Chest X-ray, PA view. Patient: 30 years old, sex F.
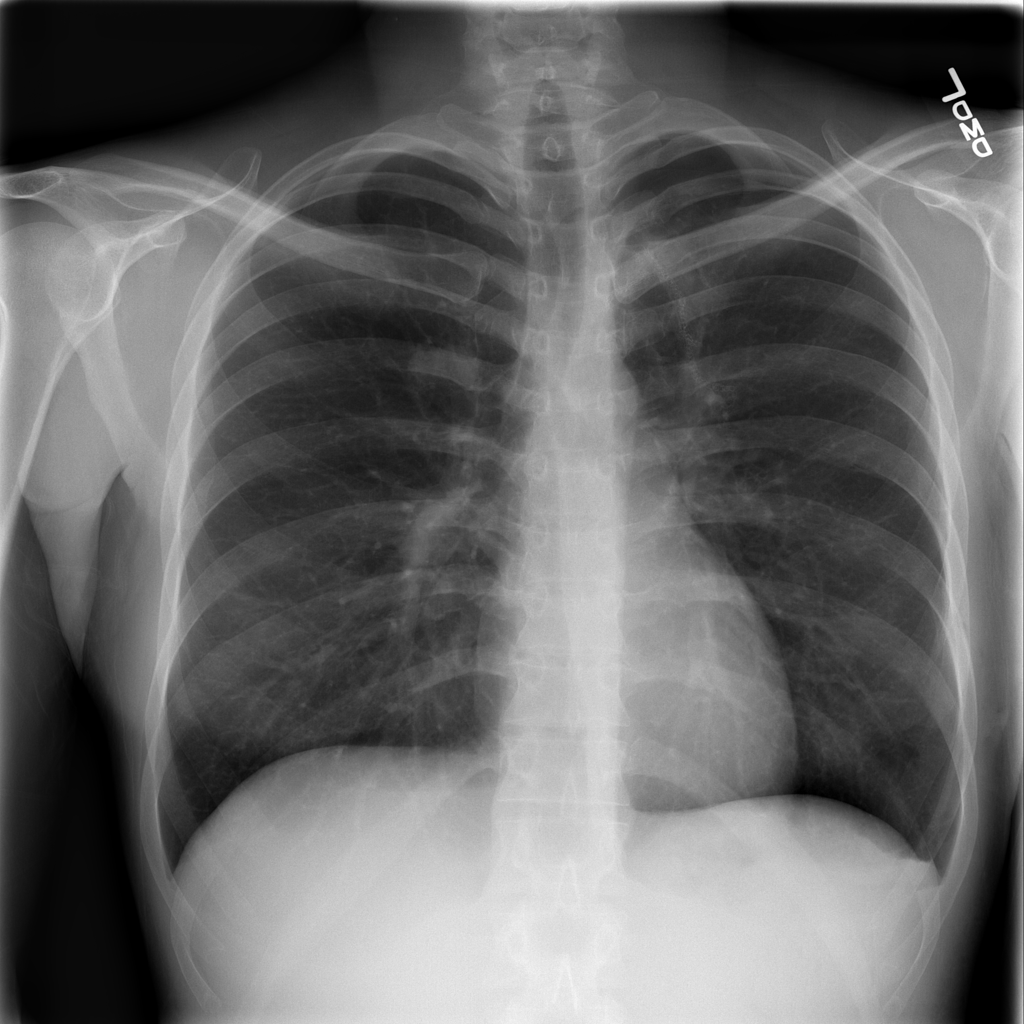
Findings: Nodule